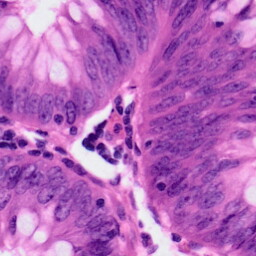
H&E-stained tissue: Colon